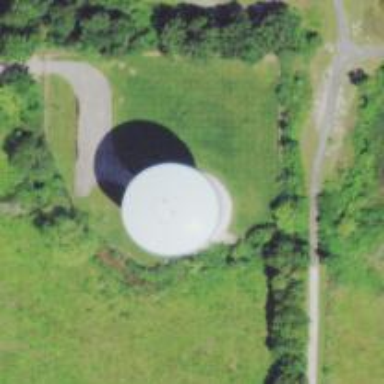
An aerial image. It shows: Water tower that is man-made.